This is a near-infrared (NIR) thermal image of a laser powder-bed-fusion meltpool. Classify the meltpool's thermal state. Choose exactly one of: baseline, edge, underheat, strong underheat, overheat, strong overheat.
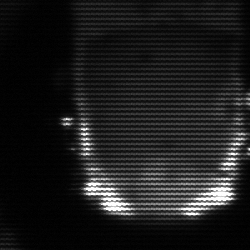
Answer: strong underheat